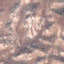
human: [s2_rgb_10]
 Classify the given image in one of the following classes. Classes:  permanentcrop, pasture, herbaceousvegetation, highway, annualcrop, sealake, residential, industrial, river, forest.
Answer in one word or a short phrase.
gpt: HerbaceousVegetation